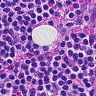
Metastatic tissue present: no